This grayscale texture is a bearing vibration snapshot reshaped row-by-row into a square image. Classify the bearing condition as one of: normal, inner_race, outer_race, ball.
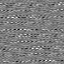
Answer: outer_race